Question: I would like to implement a UITableView / UITableViewController which has a fixed row on top - to search/add contacts. I probably could add an UIView first and an UITableView after to achieve this - I'm not sure if there's a better way to do this. Does anyone know a better solution here ?
what it should look like (e.g. whatsapp)

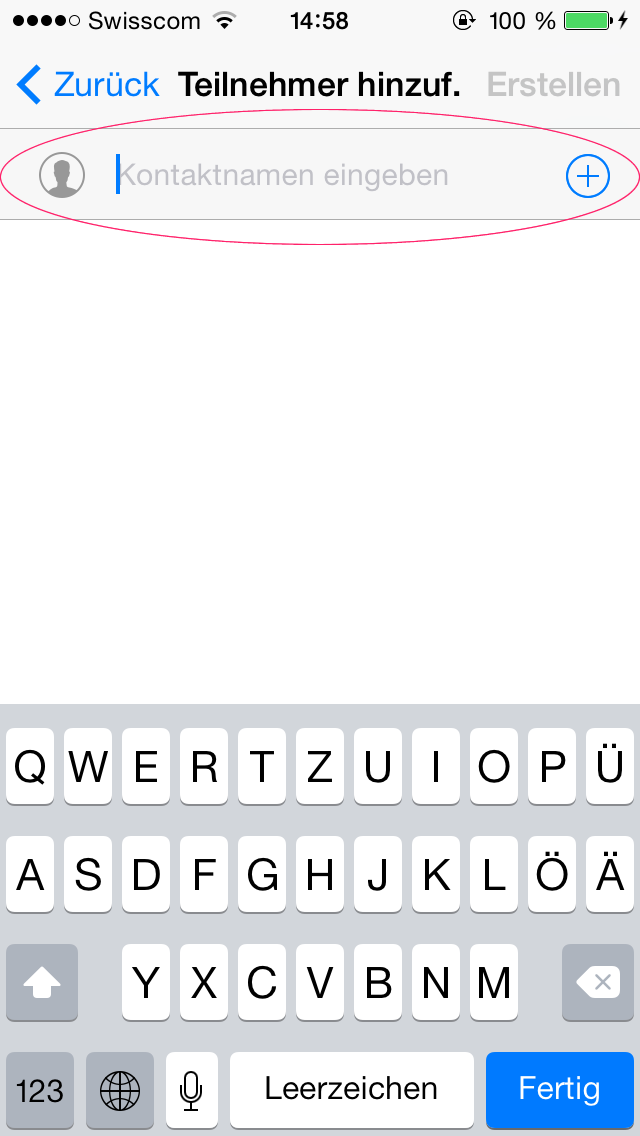
Answer: Yes, you could add an UIView first and an UITableView after for fixing your top row, this is the right solution for this.